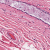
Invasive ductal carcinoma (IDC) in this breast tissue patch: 0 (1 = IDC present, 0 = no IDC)